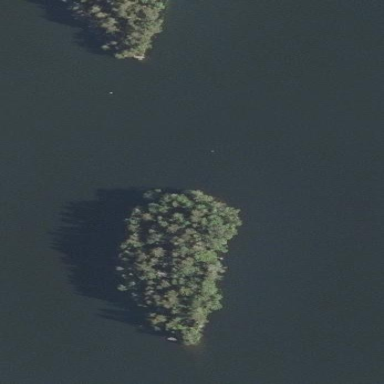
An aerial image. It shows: Islet covered with woodland.